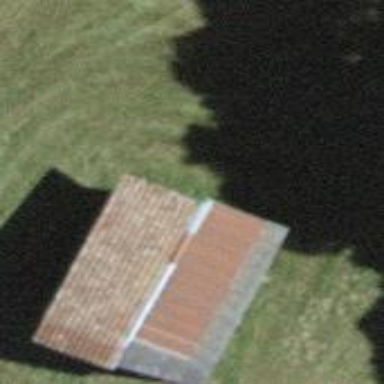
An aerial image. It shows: Rural barn.